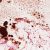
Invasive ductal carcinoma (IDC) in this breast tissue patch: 0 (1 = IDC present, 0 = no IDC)